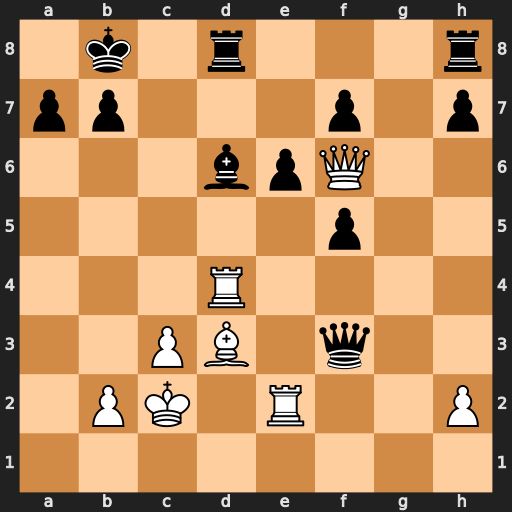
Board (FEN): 1k1r3r/pp3p1p/3bpQ2/5p2/3R4/2PB1q2/1PK1R2P/8
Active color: w
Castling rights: -
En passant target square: -
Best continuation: Rxd6 Rxd6 Qxh8+ Kc7 Rd2